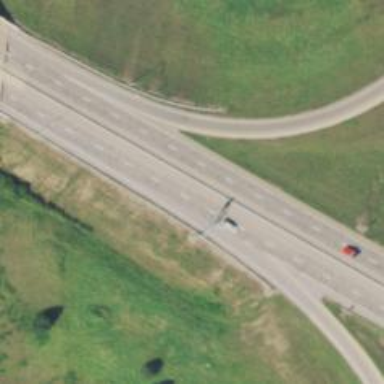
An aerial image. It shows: Motorway junction.